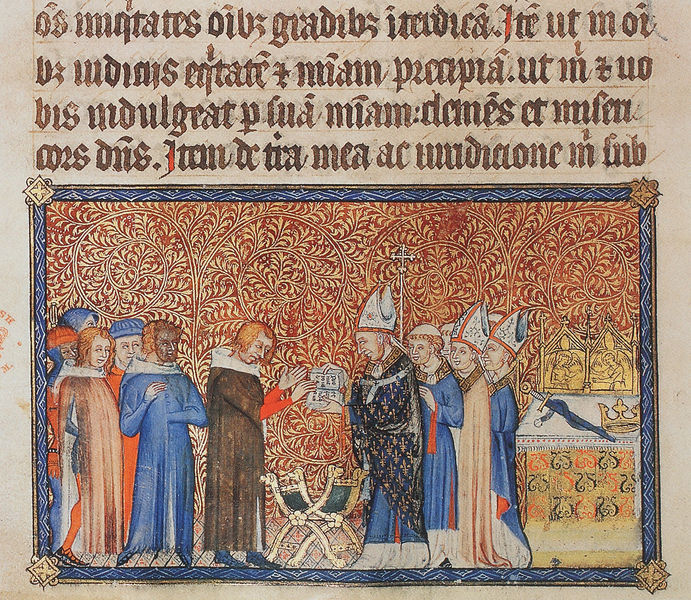
Titel: Buch zur Krönung Charles V von Frankreich/ Coronation Book of Charles V of France
Institution: British Library
Schlagwörter: blau, weiß, menschen, braun, stuhl, zeichnung, rot, malerei, muster, ornament, kappe, mütze, rahmen, bild, kirche, geistlicher, gold, kutte, blatt, krone, schrift, sitz, stab, bischof, bishop, church, könig, papst, pope, maske, buch, kreuz, schwert, text, kardinal, altar, buchseite, schnörkel, moor, mittelalter, priester, mönch, geistliche, tiara, mohr, lilien, heilig, handschrift, italy, latein, scherenstuhl, weisen, religion, weltliche, pray, tara, points, millefleur, tet, pious, communion, schriftstcük, itqly